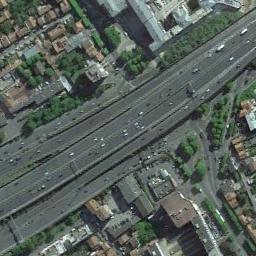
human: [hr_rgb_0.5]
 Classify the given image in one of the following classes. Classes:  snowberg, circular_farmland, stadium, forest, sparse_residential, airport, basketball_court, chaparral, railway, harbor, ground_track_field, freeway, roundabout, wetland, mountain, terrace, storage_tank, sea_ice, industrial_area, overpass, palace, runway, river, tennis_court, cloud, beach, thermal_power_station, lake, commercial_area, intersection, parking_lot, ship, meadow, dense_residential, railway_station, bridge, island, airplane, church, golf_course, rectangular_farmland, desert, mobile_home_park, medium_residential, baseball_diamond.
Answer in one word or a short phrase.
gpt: freeway